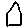
Label: house